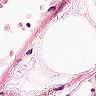
Metastatic tissue present: no